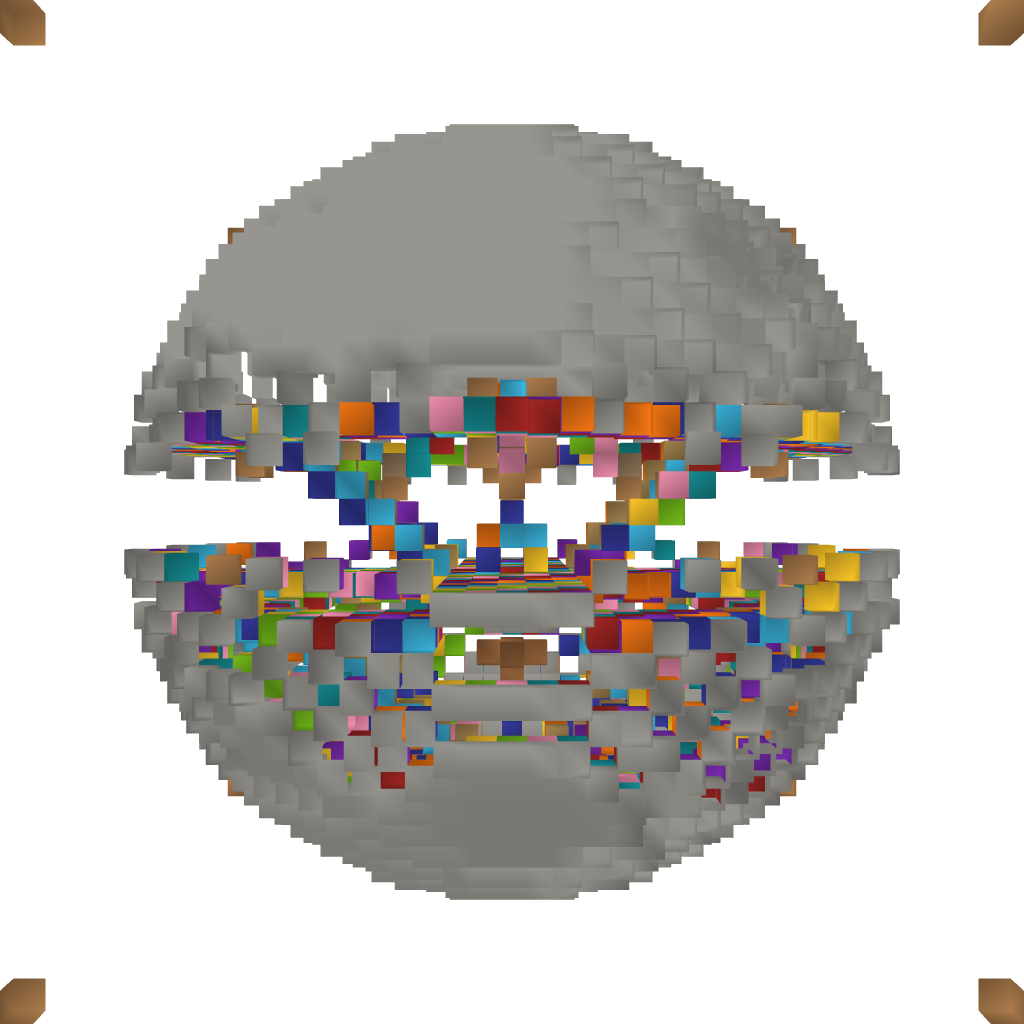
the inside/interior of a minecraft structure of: PVP Play Arena